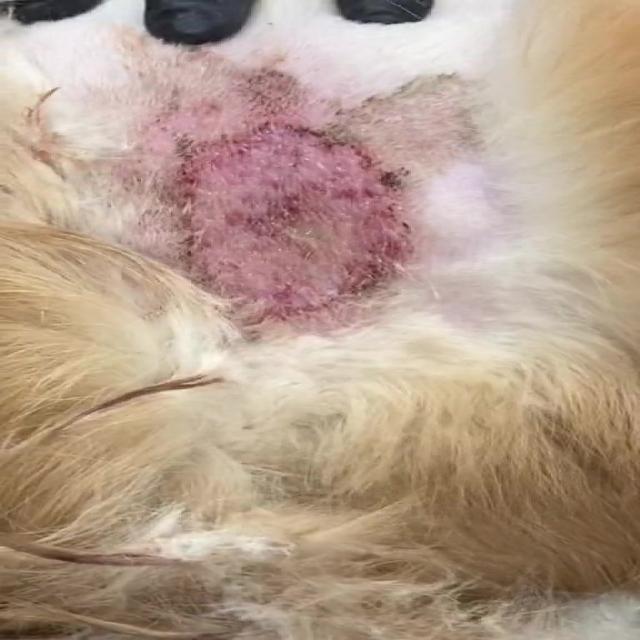
Canine dermatitis — inflammation of the skin presenting with erythema, pruritus, papules, and excoriation. May be allergic, contact, or atopic in origin.